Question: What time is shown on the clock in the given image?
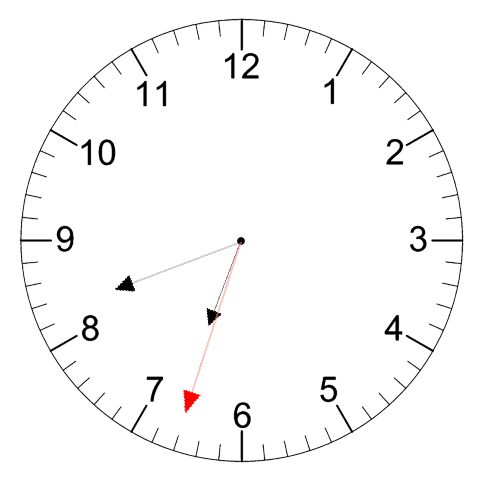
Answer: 06:41:33